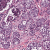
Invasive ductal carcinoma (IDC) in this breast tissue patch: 0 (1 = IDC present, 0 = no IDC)